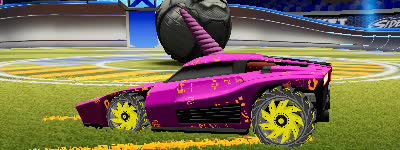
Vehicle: breakout